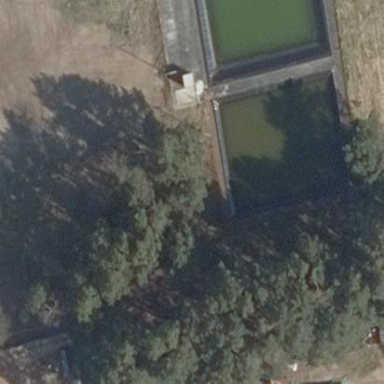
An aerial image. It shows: Body of wastewater.